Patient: sex M, age 26
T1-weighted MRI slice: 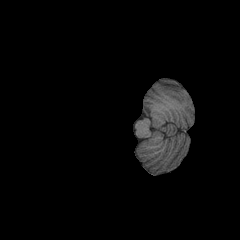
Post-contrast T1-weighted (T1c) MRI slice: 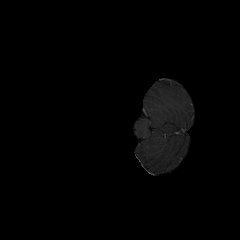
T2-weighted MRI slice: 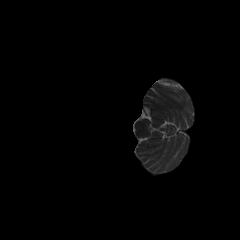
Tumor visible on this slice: no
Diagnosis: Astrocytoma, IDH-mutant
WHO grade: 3